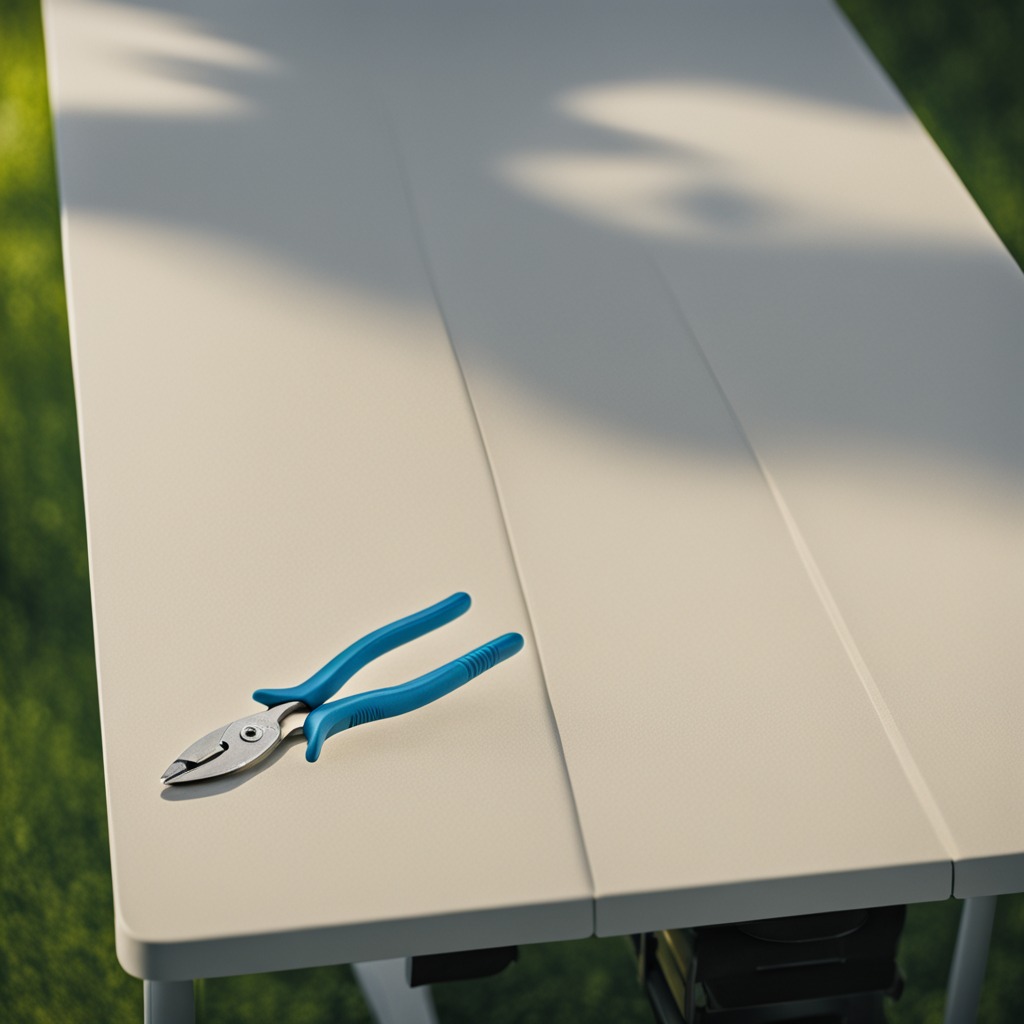
A plier is lying on the table in a temporary outdoor tool station.